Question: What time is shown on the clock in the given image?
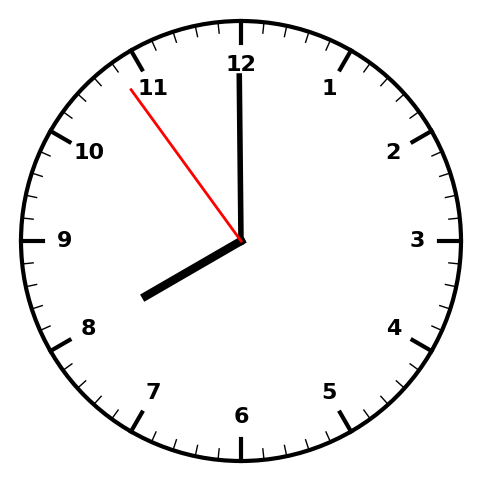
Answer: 07:59:54